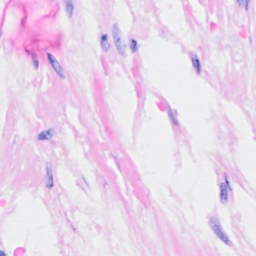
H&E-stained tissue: Breast